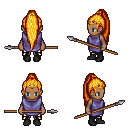
a pixel art fantasy rpg character, female body template, human, dark skin, chain tabard jacket, gold greaves, light blonde extra-long topknot hairstyle, gold tiara, black shoes, spear, four views (front, back, left, right), 2x2 character sprite sheet, small pixel art, hard edges, no anti-aliasing